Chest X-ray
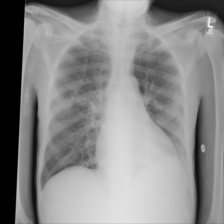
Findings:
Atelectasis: positive
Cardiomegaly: negative
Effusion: negative
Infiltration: positive
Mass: negative
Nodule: negative
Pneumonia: negative
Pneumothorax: negative
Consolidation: negative
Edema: negative
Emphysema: negative
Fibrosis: negative
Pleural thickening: negative
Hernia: negative